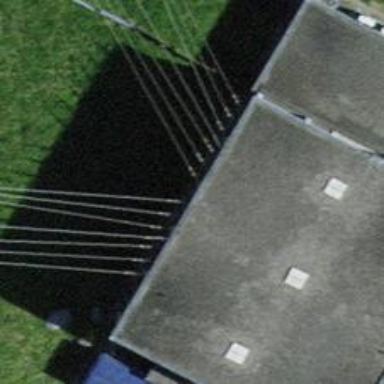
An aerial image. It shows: Insulator used in power equipment.